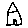
Label: house